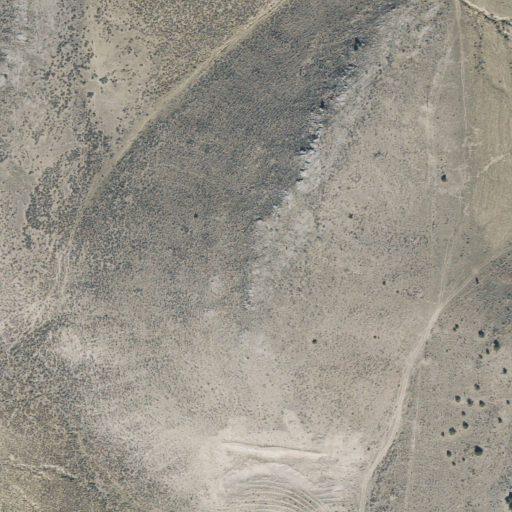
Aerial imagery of mountain in Utah named Three Knolls containing shrub, grassland, and evergreen forest